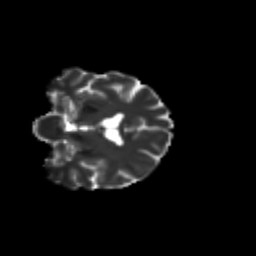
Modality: T2w
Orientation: coronal
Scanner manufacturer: siemens
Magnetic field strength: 3 T
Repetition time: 9.2 s
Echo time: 0.084 s